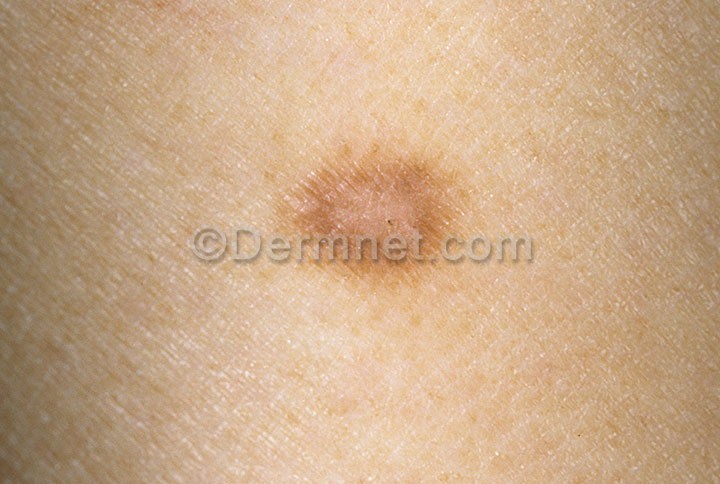
Disease: Seborrheic Keratoses and other Benign Tumors